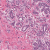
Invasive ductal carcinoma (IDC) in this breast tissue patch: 0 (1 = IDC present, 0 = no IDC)